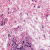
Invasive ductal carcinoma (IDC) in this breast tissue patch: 0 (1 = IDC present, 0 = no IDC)